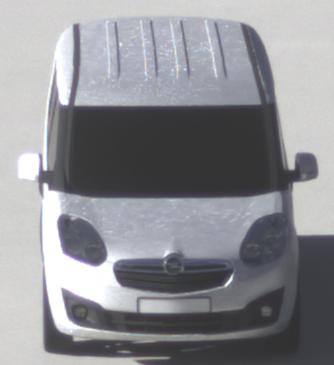
Make: Opel
Model: Combo Combi L1H1 1.4
Detailed model: Combo (D) Combi
Model produced from: 2012/01
Model produced until: 2013/11
Doors: 5
Color: white
Road condition: dry road
Daytime: morning or afternoon
Contrast: high contrast